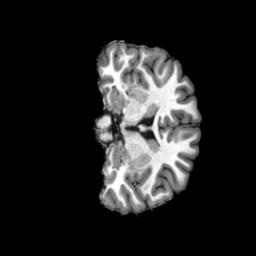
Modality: T1w
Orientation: coronal
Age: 19
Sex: female
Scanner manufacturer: siemens
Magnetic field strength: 3 T
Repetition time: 2.5 s
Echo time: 0.00222 s